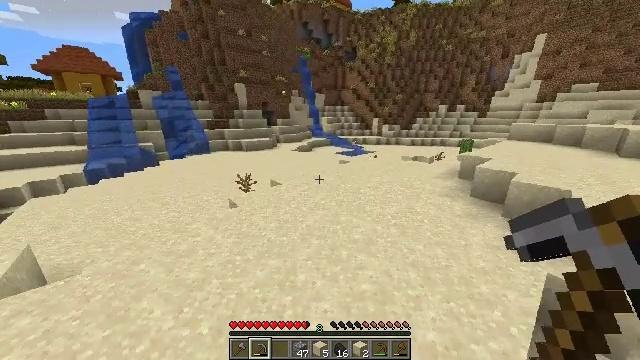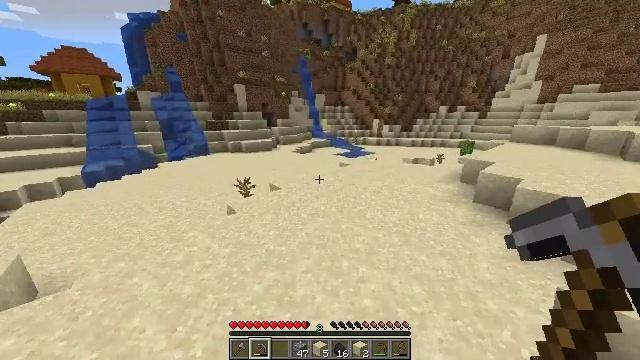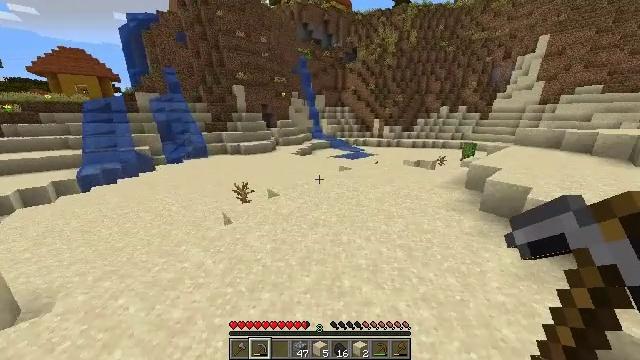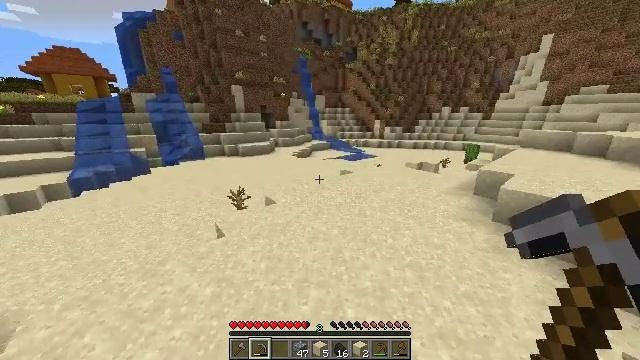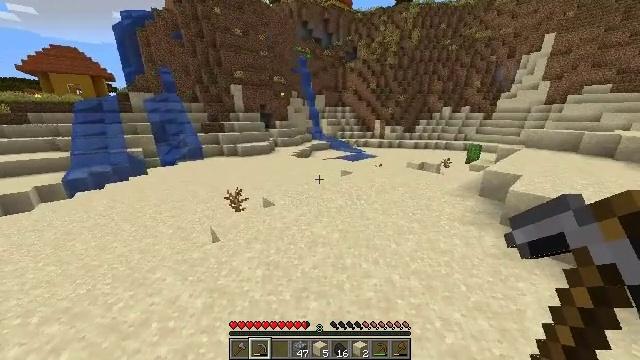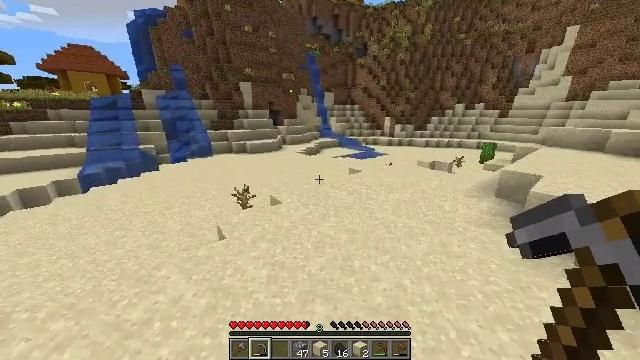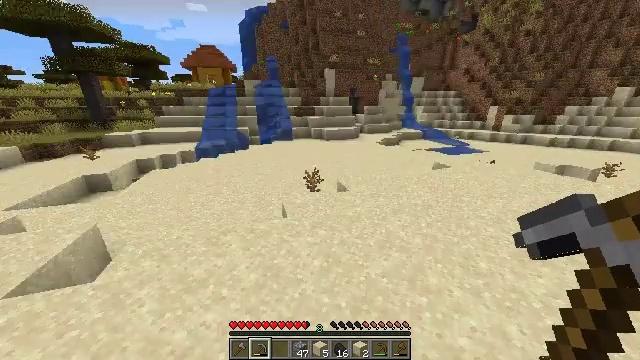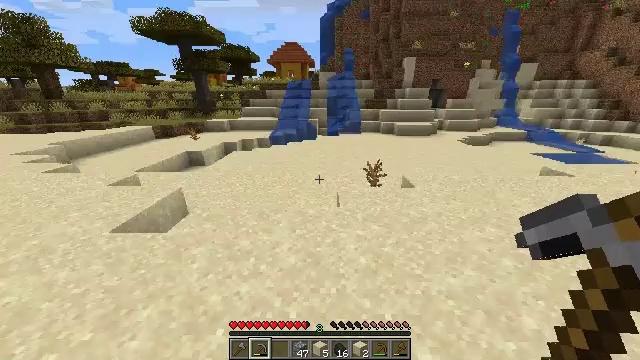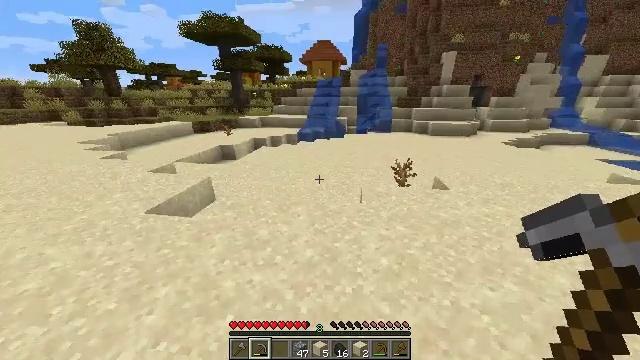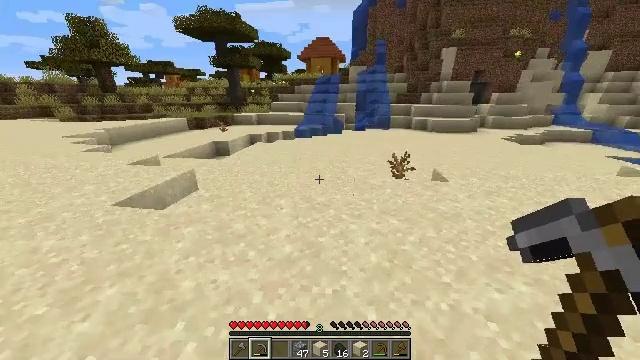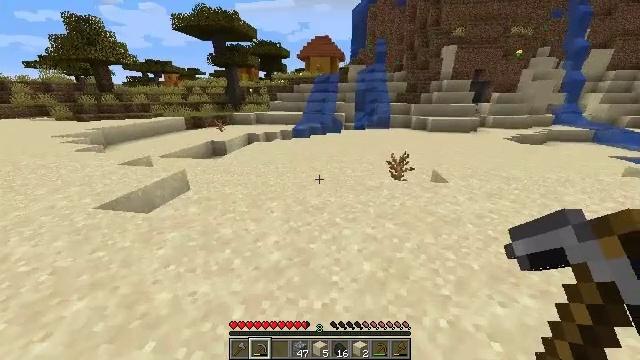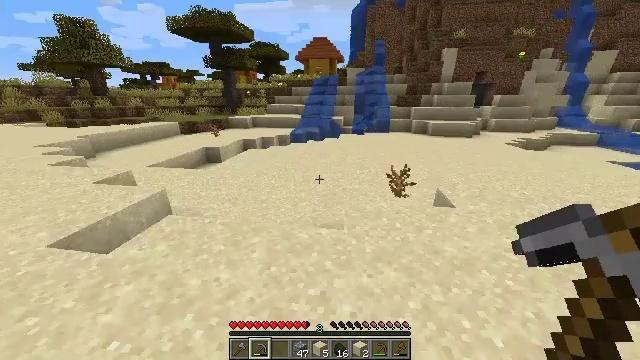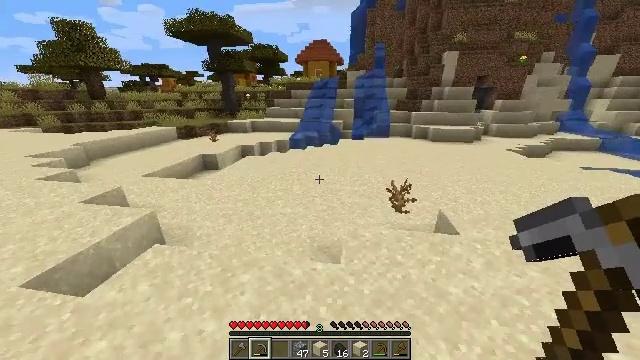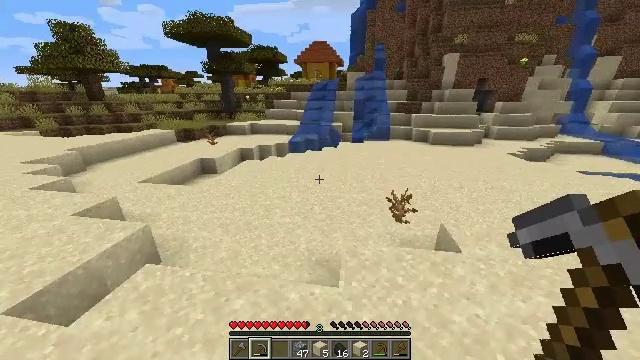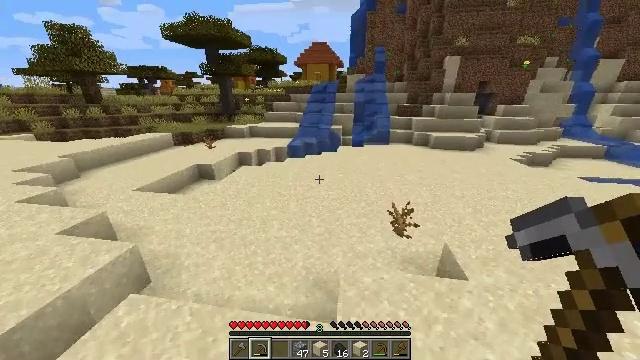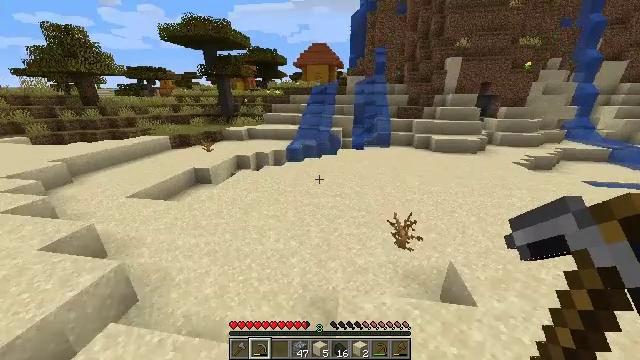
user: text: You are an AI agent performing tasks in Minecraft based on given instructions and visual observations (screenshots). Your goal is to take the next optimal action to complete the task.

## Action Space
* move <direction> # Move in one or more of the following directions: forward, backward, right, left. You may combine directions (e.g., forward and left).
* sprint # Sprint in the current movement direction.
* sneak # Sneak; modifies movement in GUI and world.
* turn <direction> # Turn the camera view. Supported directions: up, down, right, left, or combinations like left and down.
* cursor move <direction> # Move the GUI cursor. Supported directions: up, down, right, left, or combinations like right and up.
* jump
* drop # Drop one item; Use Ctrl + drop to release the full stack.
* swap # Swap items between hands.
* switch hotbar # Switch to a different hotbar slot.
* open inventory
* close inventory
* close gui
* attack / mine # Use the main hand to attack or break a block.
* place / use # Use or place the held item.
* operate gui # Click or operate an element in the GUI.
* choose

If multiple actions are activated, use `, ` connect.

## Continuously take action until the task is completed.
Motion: motion action
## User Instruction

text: Harvest hay blocks from the village.
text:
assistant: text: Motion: move forward, jump
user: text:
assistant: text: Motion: move forward, jump
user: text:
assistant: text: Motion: move forward
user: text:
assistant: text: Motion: move forward
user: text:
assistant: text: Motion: move forward, turn left
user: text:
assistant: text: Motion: move forward, turn left and down
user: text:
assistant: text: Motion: move forward, turn left and down
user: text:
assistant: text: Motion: move forward, turn left
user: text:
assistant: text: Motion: move forward
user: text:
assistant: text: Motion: move forward
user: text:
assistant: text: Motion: move forward, jump
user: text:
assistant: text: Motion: move forward, jump
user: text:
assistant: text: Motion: move forward, jump
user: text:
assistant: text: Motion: move forward, jump
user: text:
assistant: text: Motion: move forward, jump
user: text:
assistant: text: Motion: move forward
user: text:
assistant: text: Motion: move forward
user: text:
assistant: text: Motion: move forward
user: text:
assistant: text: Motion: move forward
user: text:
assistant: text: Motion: move forward
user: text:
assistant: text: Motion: move forward
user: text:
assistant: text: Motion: move forward
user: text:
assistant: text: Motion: move forward, turn right
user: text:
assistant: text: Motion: move forward, turn right and down
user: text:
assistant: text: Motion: move forward, turn right, jump
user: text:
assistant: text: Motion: move forward, turn right, jump
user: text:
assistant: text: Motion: move forward, jump
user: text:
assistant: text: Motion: move forward, jump
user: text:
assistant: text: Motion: move forward
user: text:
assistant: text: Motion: move forward, turn right and up